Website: walmart
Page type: receipt
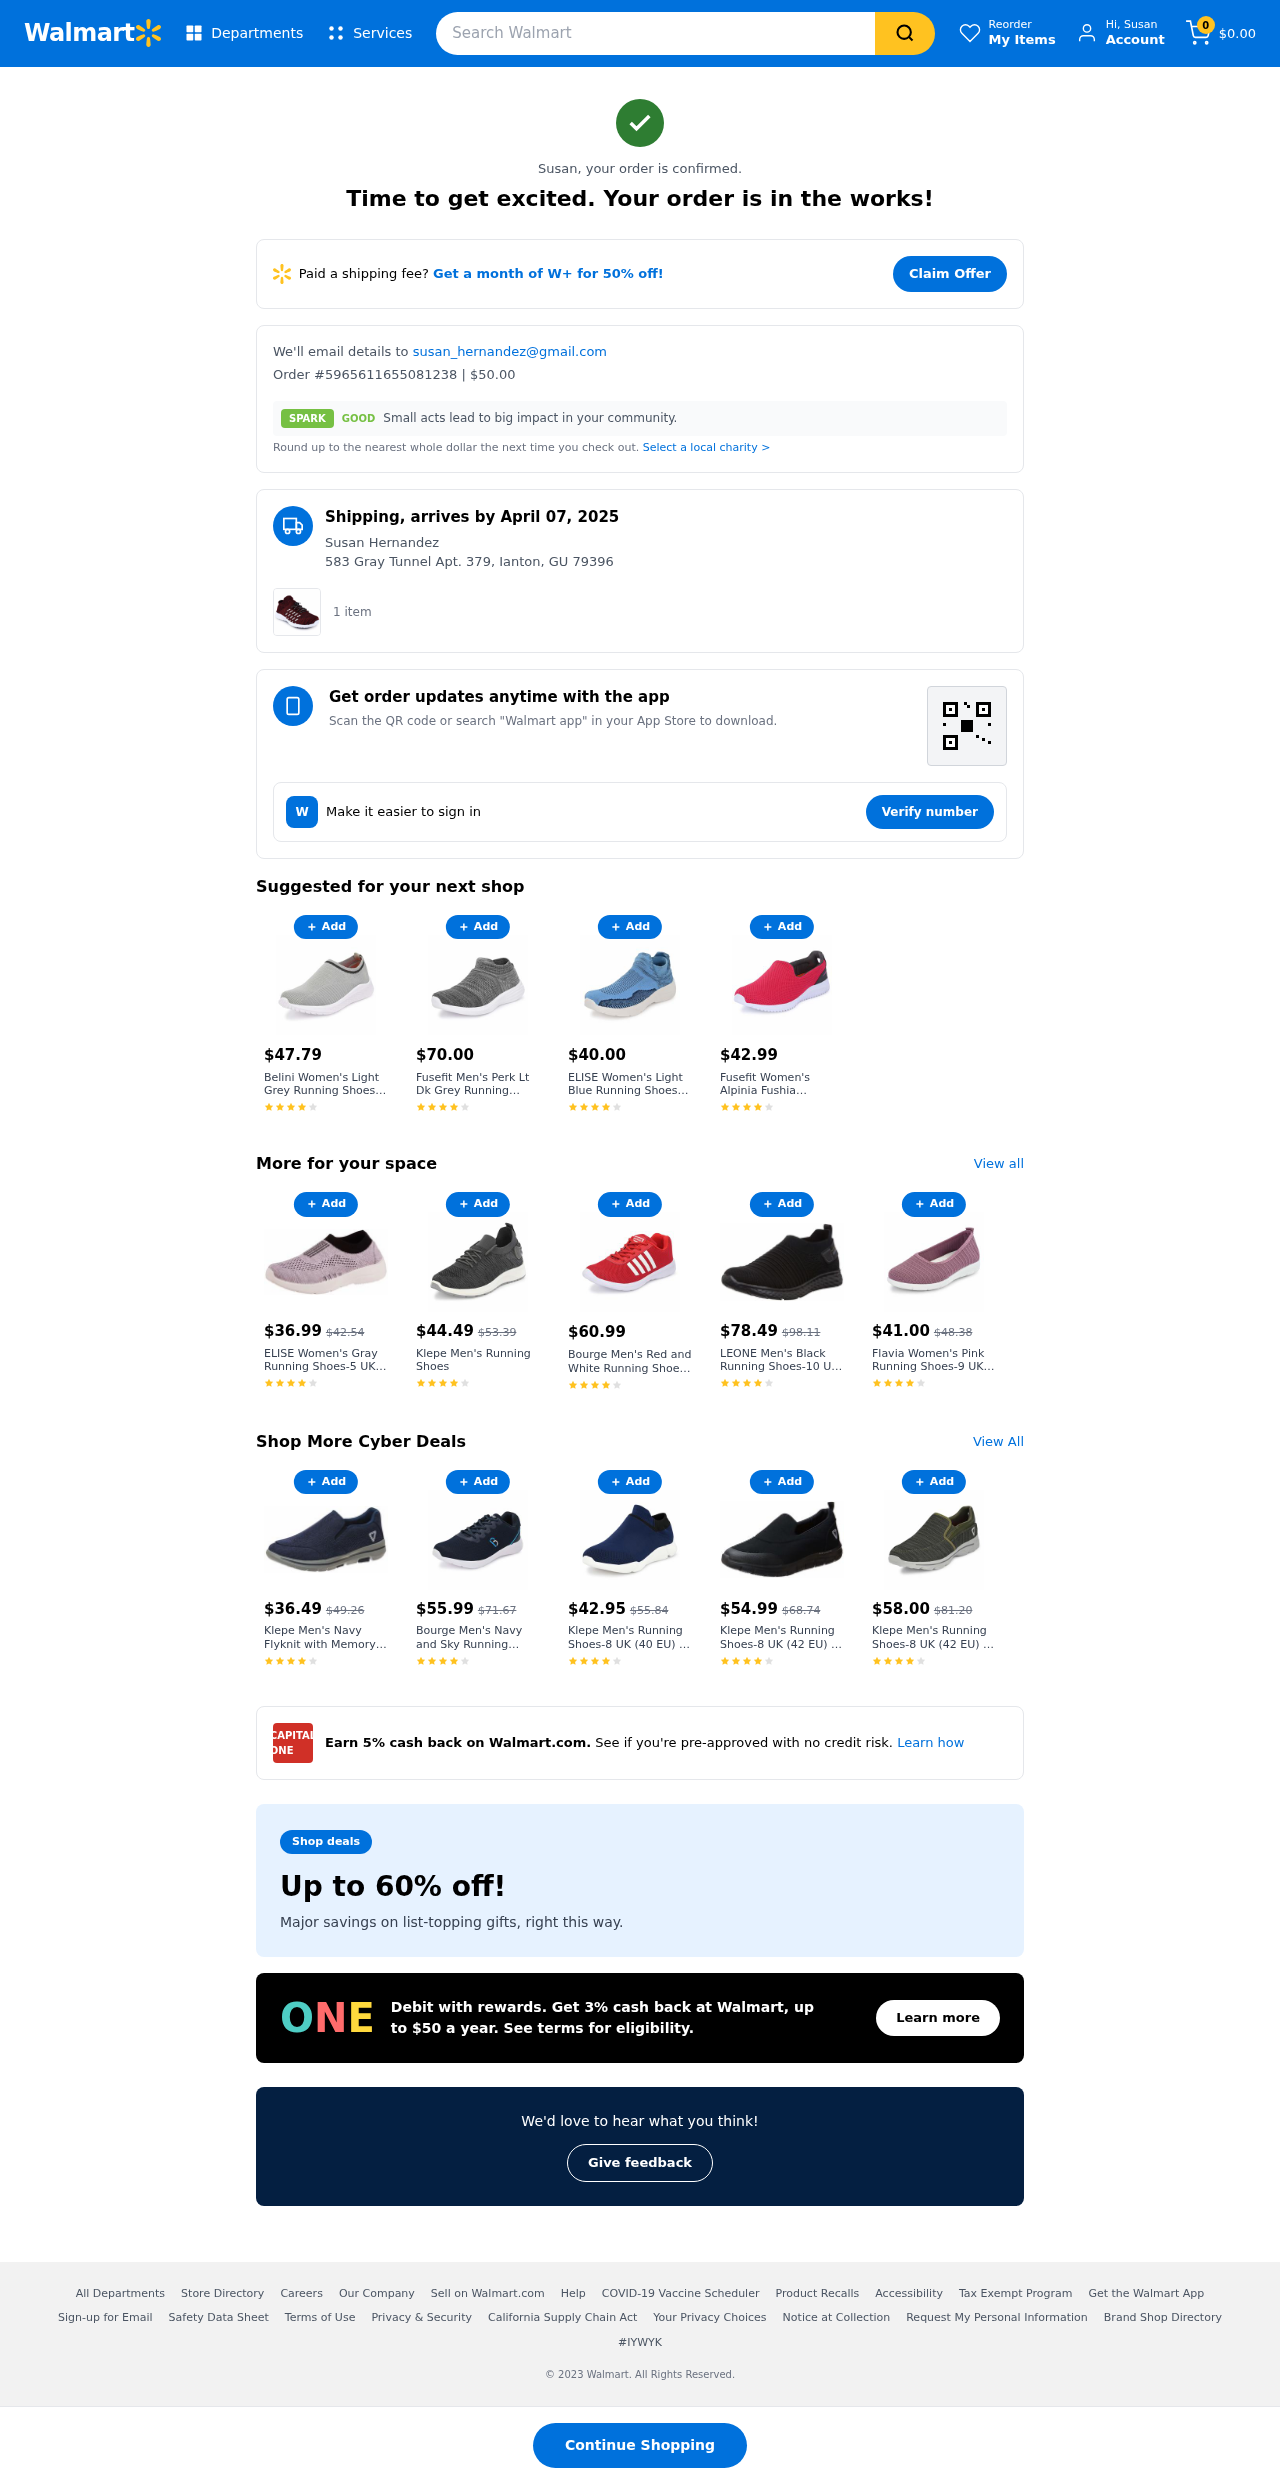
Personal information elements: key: PII_EMAIL
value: susan_hernandez@gmail.com
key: PII_FIRSTNAME
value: Susan
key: PII_FULLNAME
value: Susan Hernandez
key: PII_ADDRESS
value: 583 Gray Tunnel Apt. 379, Ianton, GU 79396
Product elements: key: PRODUCT10_NAME
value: Flavia Women's Pink Running Shoes-9 UK (41 EU) (10 US) (FKT/FB-01/PNK)
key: PRODUCT10_PRICE
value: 41
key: PRODUCT11_NAME
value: Klepe Men's Running Shoes-8 UK (42 EU) (9 US) (M133/NVY)
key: PRODUCT11_PRICE
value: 33.95
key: PRODUCT12_NAME
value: Klepe Men's Navy Flyknit with Memory Foam Running Shoes-11 UK (45 EU) (12 US) (BX-023/NVY)
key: PRODUCT12_PRICE
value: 36.49
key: PRODUCT13_NAME
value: Bourge Men's Navy and Sky Running Shoes-10 UK (44 EU) (11 US) (Loire-281)
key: PRODUCT13_PRICE
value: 55.99
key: PRODUCT14_NAME
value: Klepe Men's Running Shoes-8 UK (40 EU) (7 US) (KP038/NVY)
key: PRODUCT14_PRICE
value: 42.95
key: PRODUCT15_NAME
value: Klepe Men's Running Shoes-8 UK (42 EU) (9 US) (BX022/BLK)
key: PRODUCT15_PRICE
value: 54.99
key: PRODUCT16_NAME
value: Klepe Men's Running Shoes-8 UK (42 EU) (9 US) (M133/OLV)
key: PRODUCT16_PRICE
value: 58
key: PRODUCT17_NAME
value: Bourge Women's Mauve Running Shoes-7 UK (39 EU) (8 US) (Micam-118)
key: PRODUCT17_PRICE
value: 67.49
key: PRODUCT1_QUANTITY
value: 1
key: PRODUCT2_NAME
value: Belini Women's Light Grey Running Shoes-7 UK (40 EU) (BS 122LIGHT GREY7)
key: PRODUCT2_PRICE
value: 47.79
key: PRODUCT3_NAME
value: Fusefit Men's Perk Lt Dk Grey Running Shoes-9 UK (43 EU) (10 US) (FFR-423_9)
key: PRODUCT3_PRICE
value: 70
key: PRODUCT4_NAME
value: ELISE Women's Light Blue Running Shoes-7 UK (40 EU) (8 US) (ES-S20-002)
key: PRODUCT4_PRICE
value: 40
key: PRODUCT5_NAME
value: Fusefit Women's Alpinia Fushia Running Shoes-7 UK (40 EU) (8 US) (FFR-453)
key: PRODUCT5_PRICE
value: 42.99
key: PRODUCT6_NAME
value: ELISE Women's Gray Running Shoes-5 UK (38 EU) (6 US) (EVAR-SP20-1)
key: PRODUCT6_PRICE
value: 36.99
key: PRODUCT7_NAME
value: Klepe Men's Running Shoes
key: PRODUCT7_PRICE
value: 44.49
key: PRODUCT8_NAME
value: Bourge Men's Red and White Running Shoes-6 UK (40 EU) (7 US) (Reef-35)
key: PRODUCT8_PRICE
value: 60.99
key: PRODUCT9_NAME
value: LEONE Men's Black Running Shoes-10 UK (44 EU) (L601BLACK10)
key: PRODUCT9_PRICE
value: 78.49
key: PRODUCT6_ORIGINAL_PRICE
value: $42.54
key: PRODUCT7_ORIGINAL_PRICE
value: $53.39
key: PRODUCT9_ORIGINAL_PRICE
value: $98.11
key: PRODUCT10_ORIGINAL_PRICE
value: $48.38
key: PRODUCT11_ORIGINAL_PRICE
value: $41.42
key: PRODUCT12_ORIGINAL_PRICE
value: $49.26
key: PRODUCT13_ORIGINAL_PRICE
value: $71.67
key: PRODUCT14_ORIGINAL_PRICE
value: $55.84
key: PRODUCT15_ORIGINAL_PRICE
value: $68.74
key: PRODUCT16_ORIGINAL_PRICE
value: $81.20
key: PRODUCT17_ORIGINAL_PRICE
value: $89.09
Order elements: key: ORDER_NUM_ITEMS
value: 0
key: ORDER_TOTAL
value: $0.00
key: ORDER_ID
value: #5965611655081238
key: ORDER_TOTAL
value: $50.00
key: ORDER_DELIVERY_DATE
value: April 07, 2025
Search elements: key: HEADER_SEARCH
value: Search Walmart